Question: I am working on a baby app and there is a Bath scene in which user applies soap to the baby's body. That is he drags the soap bar over the body like painting and soap bubbles appear on the body wherever the soap is applied like painting soap texture with a brush (soap bar).
I have the soap bar sprite and the texture sprite and the baby sprite.
How can I achieve an effect like that ?
Edit: So I have this bubbles sprite. And I want wherever the user touches, the opacity of that point in the sprite becomes 1 or 255. In start the opacity would be zero so it won't be visible and when the user drags the soap over the baby's body the opacity will become 255 for every point the user drags the soap over.

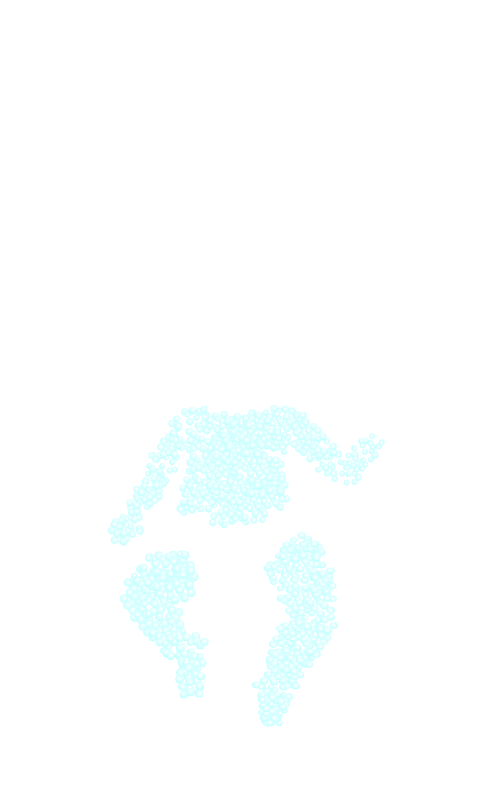
Answer: I think you could achieve this the following way:
1. Place your "baby with bubbles" in a CCLayer (as a sprite). This will be the background.
2. Create a second layer in front of the first and put a CCTexture2D into it, filled with white.
3. Whenever the user touches the screen, at that point, draw the brush sprite into the texture. The brush sprite must draw with transparency.
<URL>
Was this helpful?